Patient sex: M
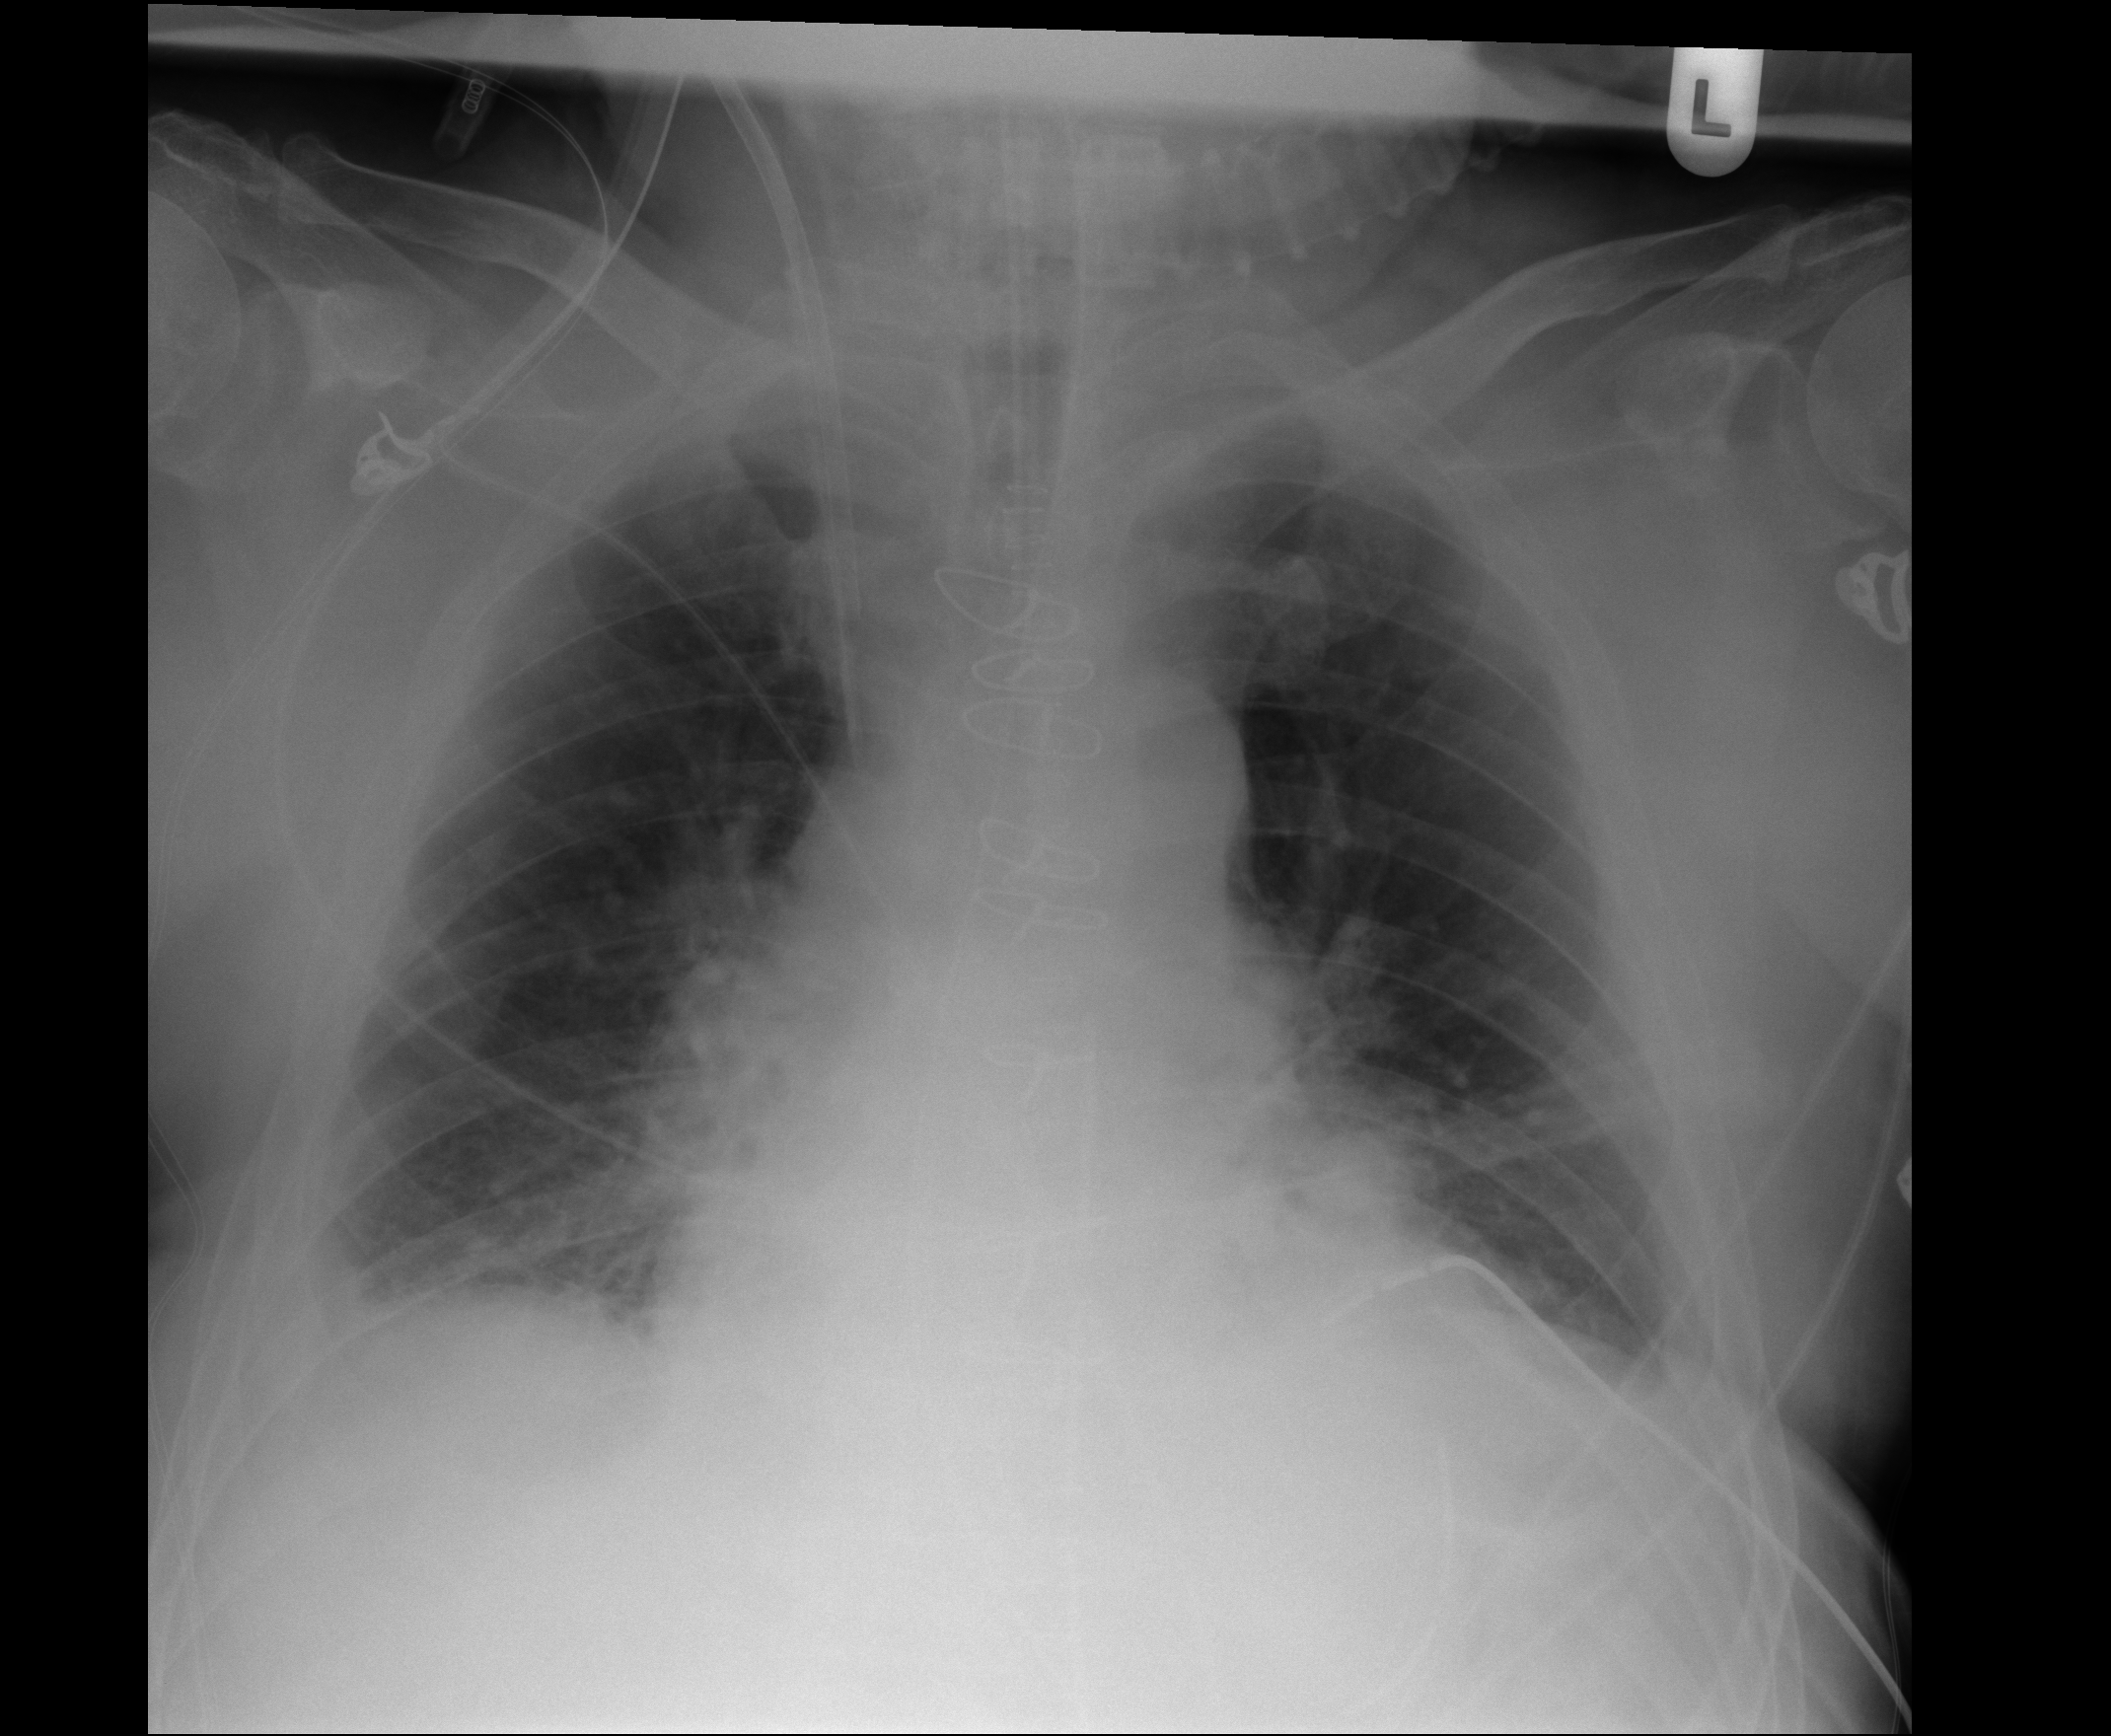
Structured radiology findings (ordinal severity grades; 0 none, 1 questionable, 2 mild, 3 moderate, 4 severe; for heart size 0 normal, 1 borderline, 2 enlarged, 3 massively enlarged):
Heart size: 1
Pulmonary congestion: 1
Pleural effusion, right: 1
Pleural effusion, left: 1
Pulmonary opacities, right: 0
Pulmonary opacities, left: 0
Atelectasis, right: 2
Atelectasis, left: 2